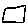
Label: square